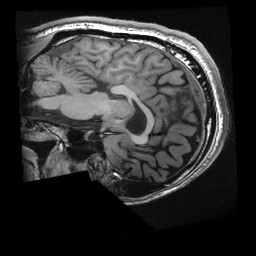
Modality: T1w
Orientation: sagittal
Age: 29
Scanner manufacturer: ge
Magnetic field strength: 3 T
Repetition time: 0.008324 s
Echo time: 0.003108 s